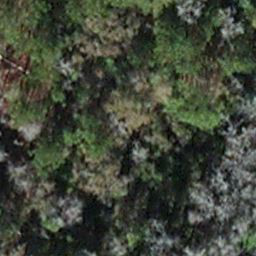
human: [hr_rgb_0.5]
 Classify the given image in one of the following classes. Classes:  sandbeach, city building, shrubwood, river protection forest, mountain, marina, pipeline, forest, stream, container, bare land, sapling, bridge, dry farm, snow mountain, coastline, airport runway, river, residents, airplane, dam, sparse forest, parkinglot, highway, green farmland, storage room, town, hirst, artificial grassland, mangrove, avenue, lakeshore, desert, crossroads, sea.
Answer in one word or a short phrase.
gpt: sapling